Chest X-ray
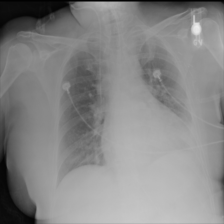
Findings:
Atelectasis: negative
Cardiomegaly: negative
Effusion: negative
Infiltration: negative
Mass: negative
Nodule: negative
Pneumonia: negative
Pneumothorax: negative
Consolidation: negative
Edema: negative
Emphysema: negative
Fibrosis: negative
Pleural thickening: negative
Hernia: negative